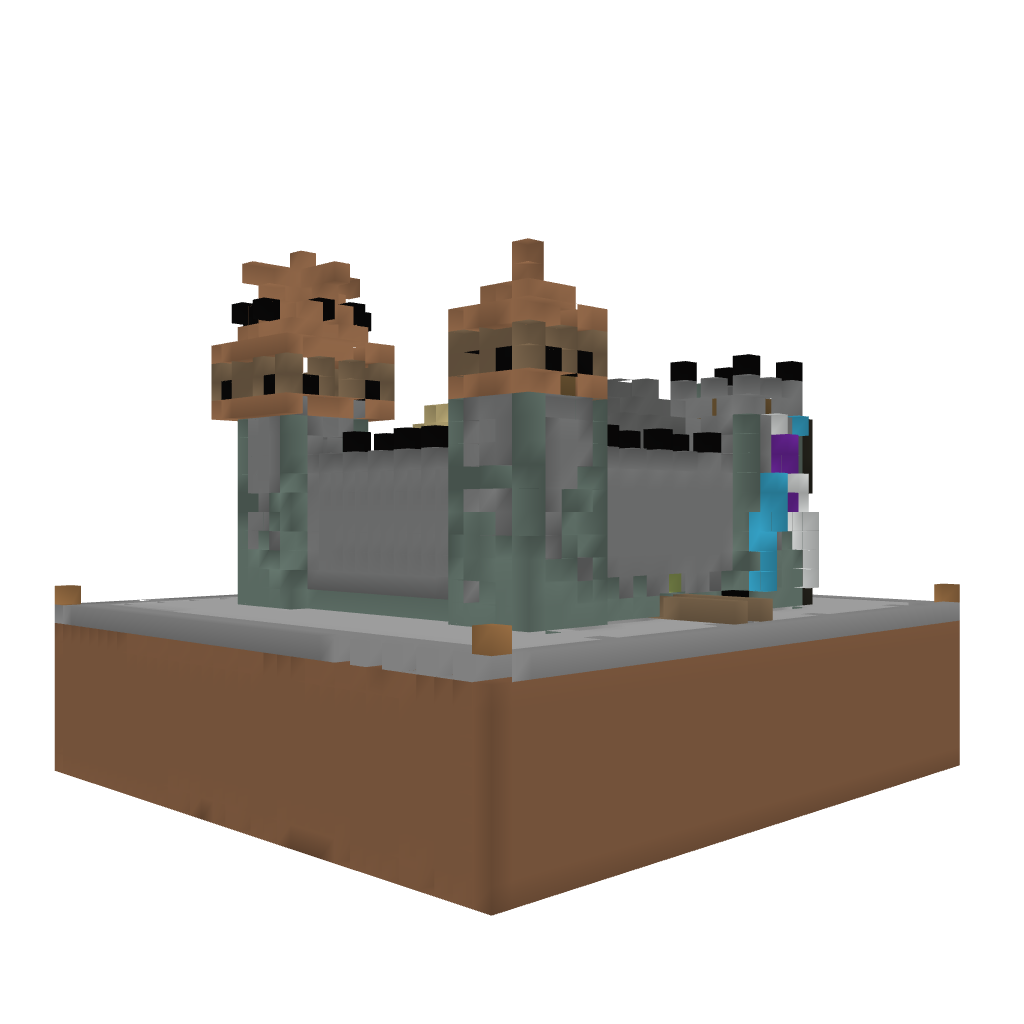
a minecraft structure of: Tiny Castle